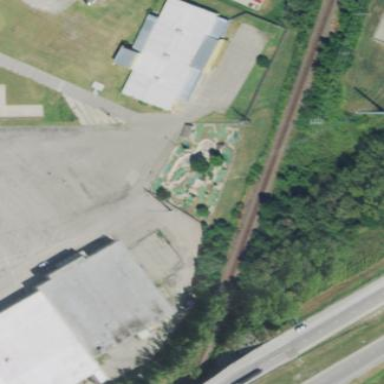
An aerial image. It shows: Miniature golf leisure land.